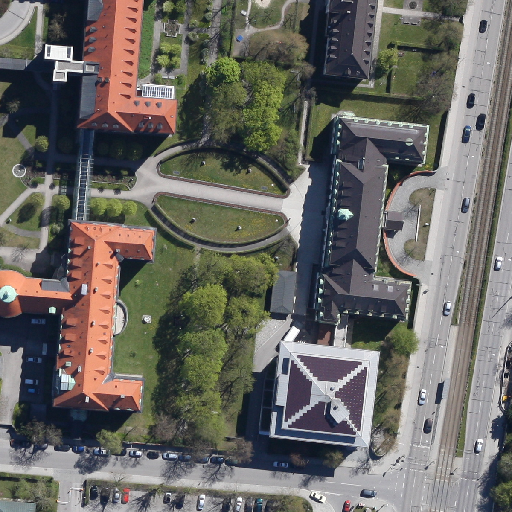
Referring expression: vehicle